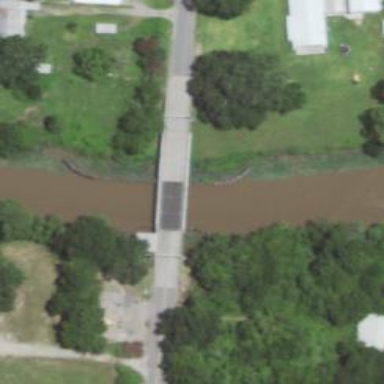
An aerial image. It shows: Tertiary road passing over swing bridge.